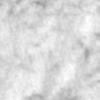
Label: no_change